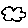
Label: cloud